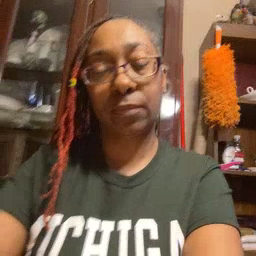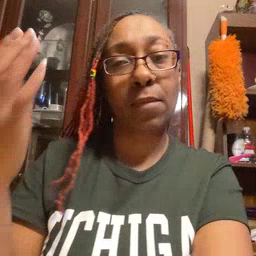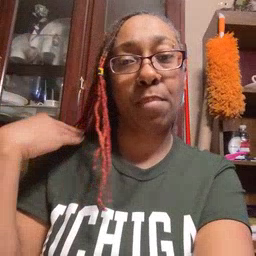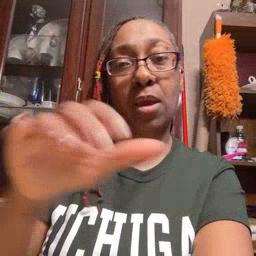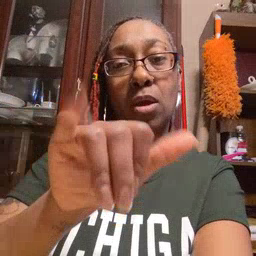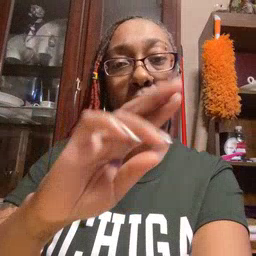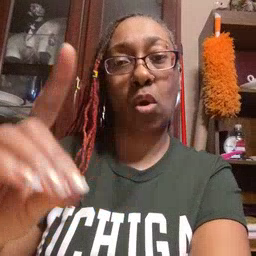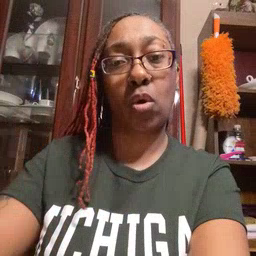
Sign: backyard